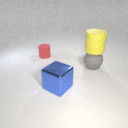
large gray rubber sphere behind large blue metal cube